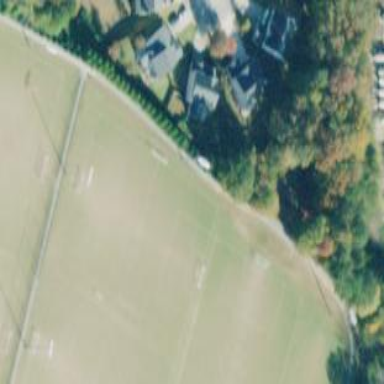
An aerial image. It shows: Grass pitch used for soccer.